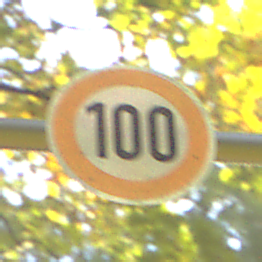
Verkehrszeichen: Geschwindigkeit100
Umgebung: Outdoor, Nature
Tageszeit: SunriseSunset
Wetter: PartlyCloudy
Licht: Natural
Jahreszeit: NotSpecified
Kontrast: HighContrast